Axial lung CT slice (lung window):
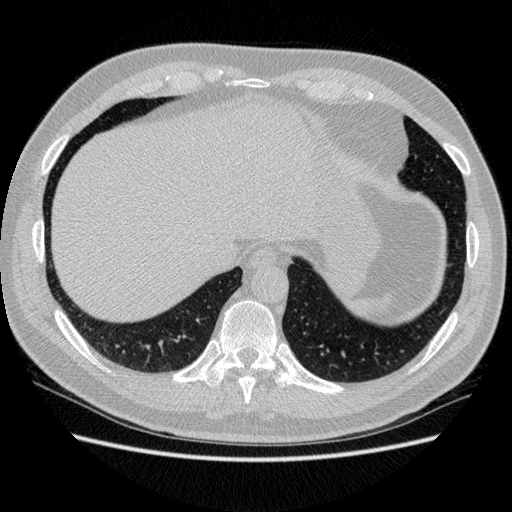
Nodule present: no